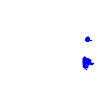
Particle: electron